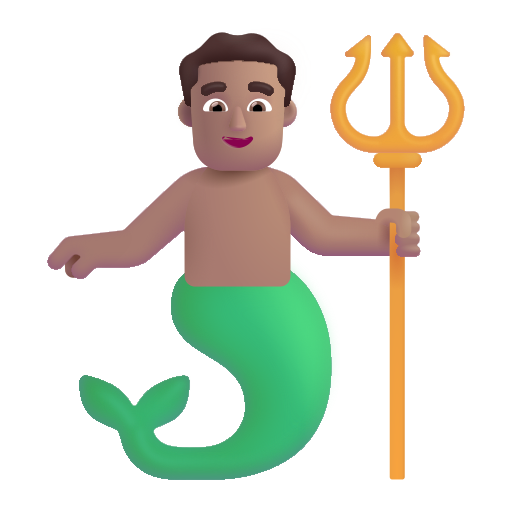
man merpeople color